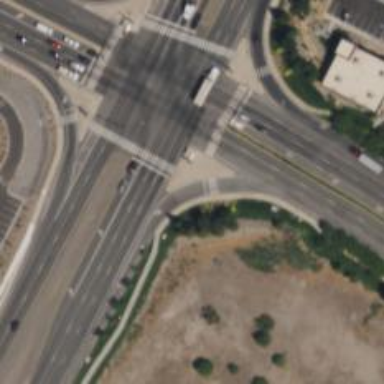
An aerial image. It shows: Secondary link road.